Question: i have searched Xcode controls but doesn't found anything that makes a GridView like the one in the lecture below so, how to make a one like that? thanks
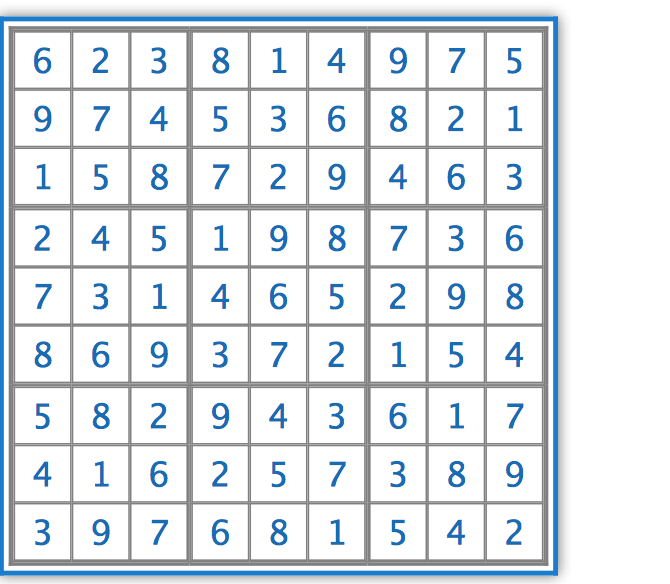
Answer: As @Stephen pointed out, there's AQGridView, but here are a few others I've looked at, each offering some different functionality based on what you're looking for: <URL>